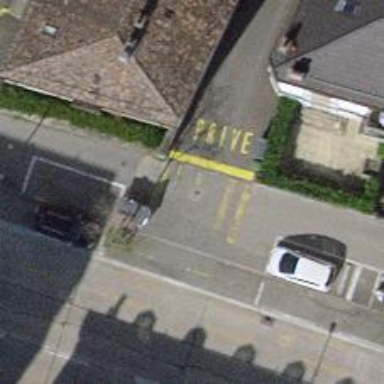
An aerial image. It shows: Footway crossing with marked asphalt surface.